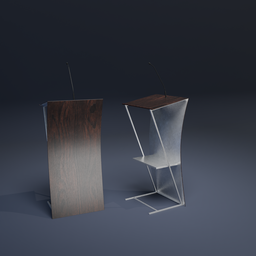
Label: furniture